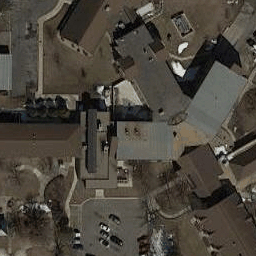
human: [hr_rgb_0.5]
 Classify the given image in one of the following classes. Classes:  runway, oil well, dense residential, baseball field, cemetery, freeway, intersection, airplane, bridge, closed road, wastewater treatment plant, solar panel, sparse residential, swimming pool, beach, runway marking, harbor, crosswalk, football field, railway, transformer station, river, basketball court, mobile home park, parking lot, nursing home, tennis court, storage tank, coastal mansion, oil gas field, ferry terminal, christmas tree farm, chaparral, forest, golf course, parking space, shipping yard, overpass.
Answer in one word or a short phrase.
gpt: nursing home